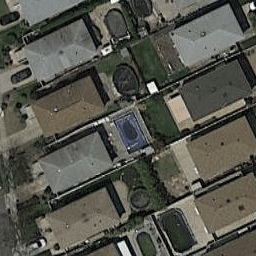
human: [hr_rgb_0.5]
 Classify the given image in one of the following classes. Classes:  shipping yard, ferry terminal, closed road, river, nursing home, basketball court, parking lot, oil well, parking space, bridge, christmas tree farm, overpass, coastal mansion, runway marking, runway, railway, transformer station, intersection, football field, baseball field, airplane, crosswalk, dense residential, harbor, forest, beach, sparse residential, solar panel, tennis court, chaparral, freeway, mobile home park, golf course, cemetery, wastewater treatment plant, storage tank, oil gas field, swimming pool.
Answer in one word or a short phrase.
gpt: dense residential